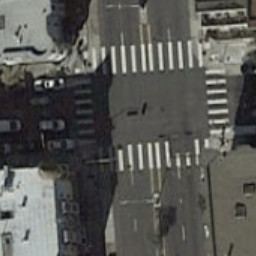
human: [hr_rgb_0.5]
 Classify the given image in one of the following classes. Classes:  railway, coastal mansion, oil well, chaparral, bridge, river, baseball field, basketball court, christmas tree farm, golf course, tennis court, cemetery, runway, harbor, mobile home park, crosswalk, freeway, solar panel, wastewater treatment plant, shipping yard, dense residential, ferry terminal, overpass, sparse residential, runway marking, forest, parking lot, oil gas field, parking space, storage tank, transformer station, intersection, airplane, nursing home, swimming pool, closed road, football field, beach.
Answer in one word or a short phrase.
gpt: crosswalk